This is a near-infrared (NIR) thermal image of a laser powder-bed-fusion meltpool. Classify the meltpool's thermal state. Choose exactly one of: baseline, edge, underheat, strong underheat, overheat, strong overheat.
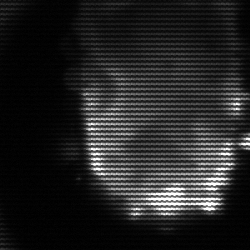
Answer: baseline